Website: lowes
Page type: receipt
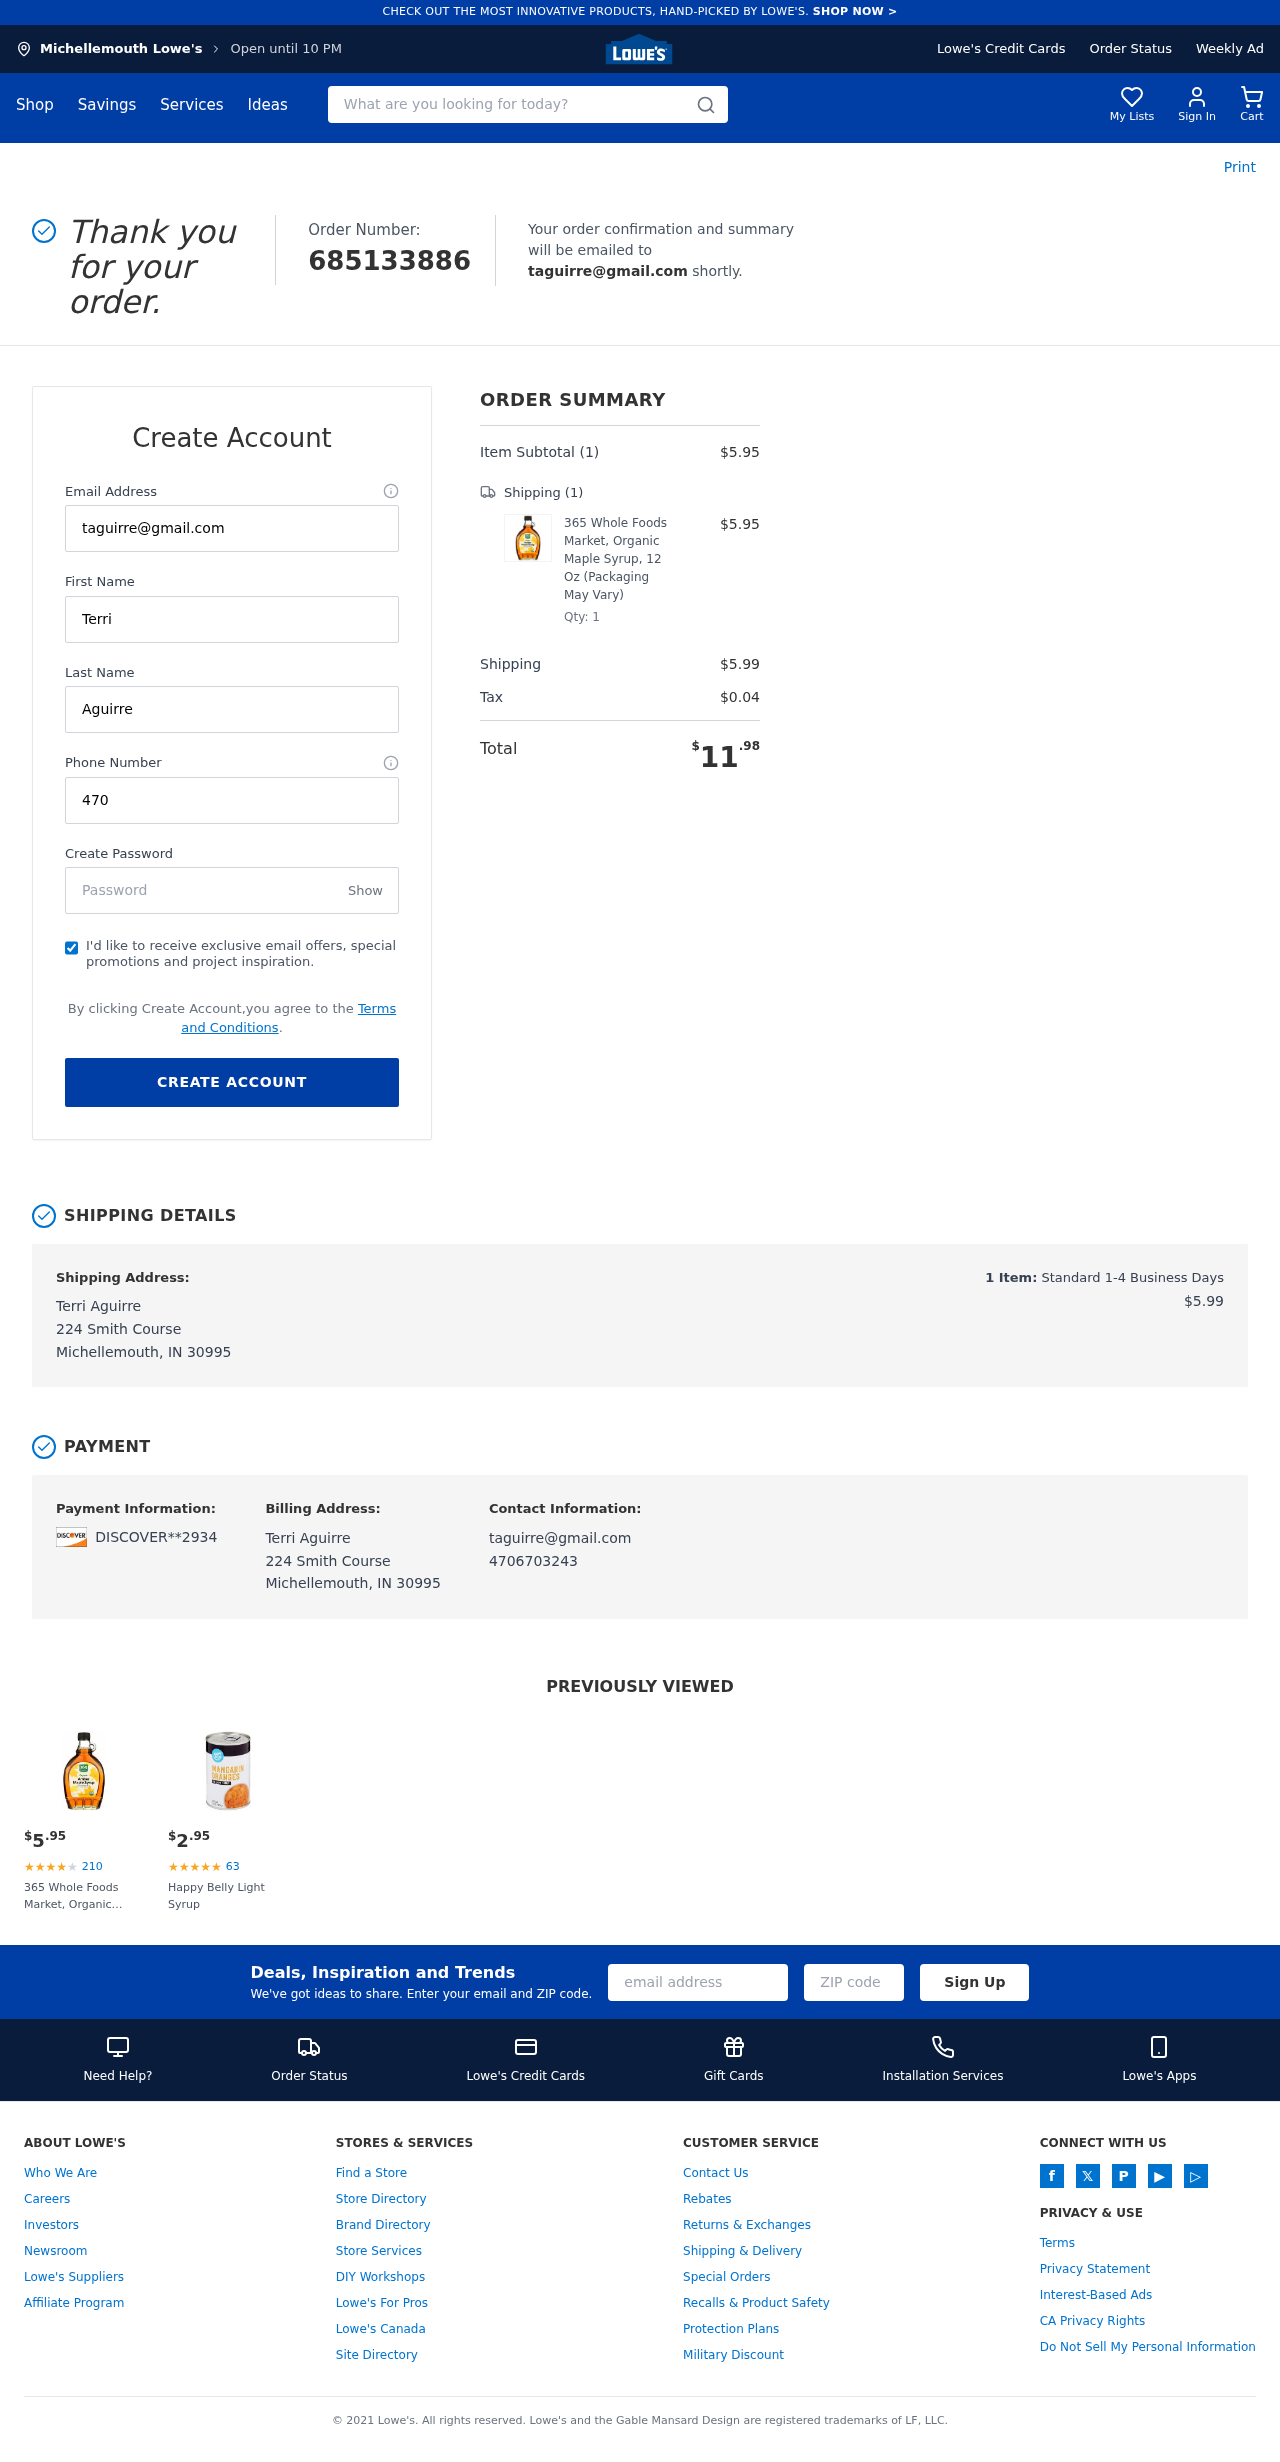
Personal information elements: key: PII_CARD_LAST4
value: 2934
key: PII_CARD_TYPE
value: DISCOVER
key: PII_CITY
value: Michellemouth
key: PII_EMAIL
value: taguirre@gmail.com
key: PII_FULLNAME
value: Terri Aguirre
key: PII_PHONE
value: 4706703243
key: PII_STREET
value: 224 Smith Course
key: PII_FIRSTNAME
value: Terri
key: PII_LASTNAME
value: Aguirre
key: PII_CITY_STATE_ZIP
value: Michellemouth, IN 30995
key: PII_FULLNAME2
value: Terri Aguirre
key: PII_FULLNAME3
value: Terri Aguirre
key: PII_FIRSTNAME2
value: Terri
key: PII_FIRSTNAME3
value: Terri
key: PII_LASTNAME2
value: Aguirre
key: PII_LASTNAME3
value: Aguirre
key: PII_FIRSTNAME_DERIVED
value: Terri
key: PII_LASTNAME_DERIVED
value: Aguirre
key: PII_FULLNAME_DERIVED
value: Terri Aguirre
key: PII_NAME_FULL_DERIVED
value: Terri Aguirre
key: PII_POSTCODE
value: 30995
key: PII_STATE_ABBR
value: IN
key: PII_POSTCODE_FULL
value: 30995
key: PII_CITY_STATE
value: Michellemouth, IN
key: PII_POSTCODE_NUMERIC
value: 30995
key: PII_EMAIL2
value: taguirre@gmail.com
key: PII_EMAIL3
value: taguirre@gmail.com
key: PII_PHONE_LINE
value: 3243
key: PII_PHONE_SUFFIX
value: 3243
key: PII_PHONE2
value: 4706703243
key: PII_PHONE3
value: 4706703243
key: PII_PHONE_NUMERIC
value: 4706703243
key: PII_PHONE_LINE_NUMERIC
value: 3243
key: PII_PHONE_SUFFIX_NUMERIC
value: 3243
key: PII_PHONE2_NUMERIC
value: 4706703243
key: PII_PHONE3_NUMERIC
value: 4706703243
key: PII_PHONE_DIGITS
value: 4706703243
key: PII_PHONE_LAST4
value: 3243
Product elements: key: PRODUCT1_NAME
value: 365 Whole Foods Market, Organic Maple Syrup, 12 Oz (Packaging May Vary)
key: PRODUCT1_PRICE
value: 5.95
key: PRODUCT1_QUANTITY
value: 1
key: PRODUCT2_NAME
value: Happy Belly Light Syrup
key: PRODUCT2_NUM_RATINGS
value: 63
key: PRODUCT2_PRICE
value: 2.95
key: PRODUCT1_PRICE2
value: $5.95
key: PRODUCT1_RATING2
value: ★
★
★
★
★
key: PRODUCT1_NUM_RATINGS2
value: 210
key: PRODUCT1_NAME2
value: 365 Whole Foods Market, Organic Maple Syrup, 12 Oz (Packaging May Vary)
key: PRODUCT2_RATING
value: ★
★
★
★
★
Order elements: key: ORDER_ID
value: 685133886
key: ORDER_NUM_ITEMS
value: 1
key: ORDER_SUBTOTAL
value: $5.95
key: ORDER_NUM_ITEMS2
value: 1
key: ORDER_SHIPPING_COST
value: $5.99
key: ORDER_TAX
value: $0.04
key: ORDER_TOTAL
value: $11.98
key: ORDER_NUM_ITEMS3
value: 1
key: ORDER_SHIPPING_COST2
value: $5.99
Search elements: key: HEADER_SEARCH
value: What are you looking for today?